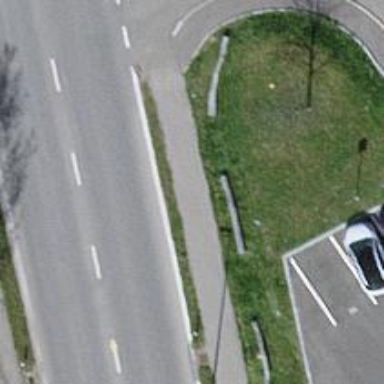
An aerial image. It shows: Asphalt track designated as cycleway.